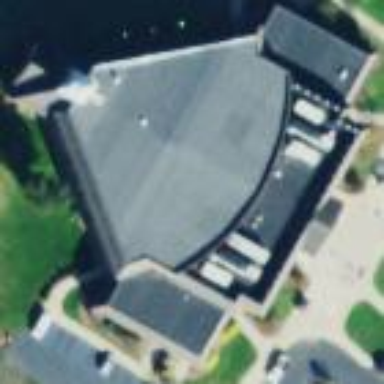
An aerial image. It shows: Hipped-roof university building with black roof.